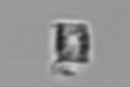
Label: Bacillariophyceae_morphotype1